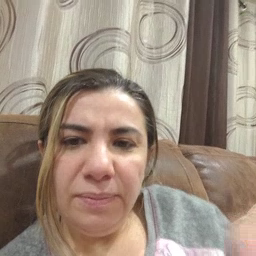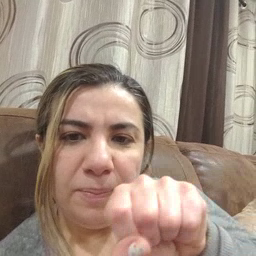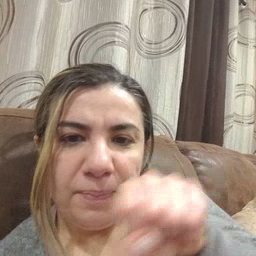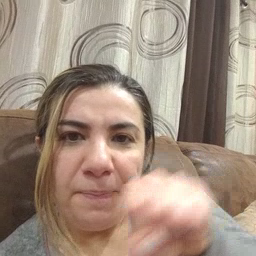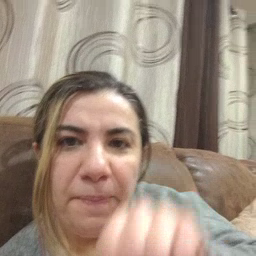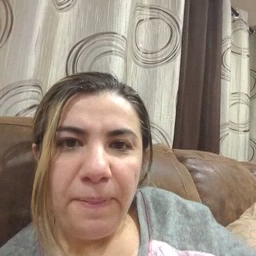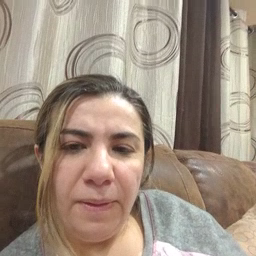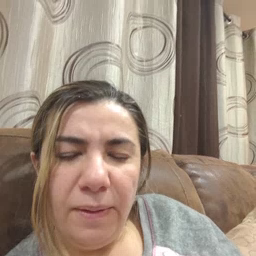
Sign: shoe